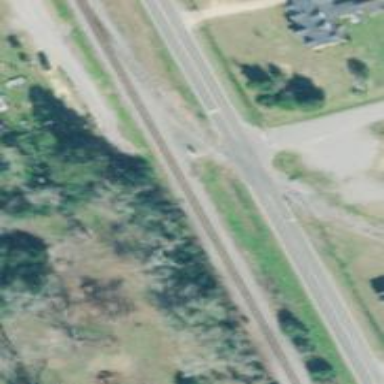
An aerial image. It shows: Level crossing with lights at railway intersection.